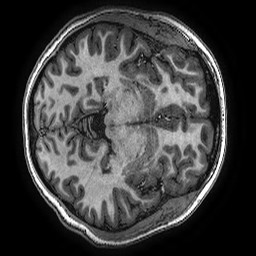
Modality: T1w
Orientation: axial
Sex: female
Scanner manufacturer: ge
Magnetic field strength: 3 T
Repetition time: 0.00766 s
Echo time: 0.003476 s